Breast ultrasound image
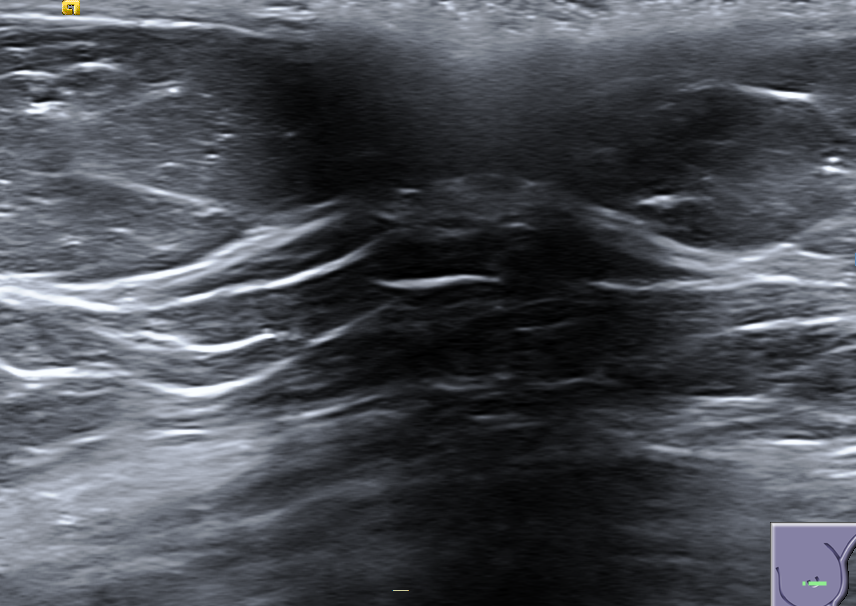
Diagnosis: malignant